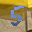
Label: 5